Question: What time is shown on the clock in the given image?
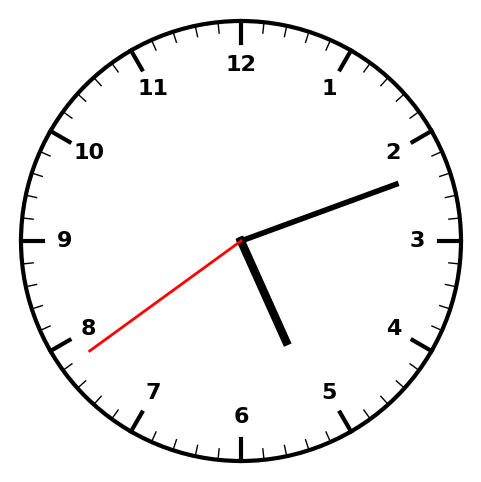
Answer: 05:11:39